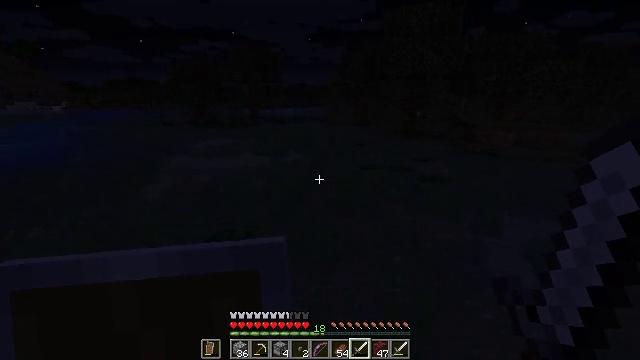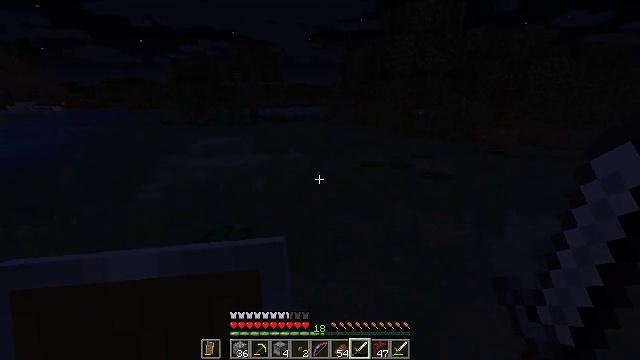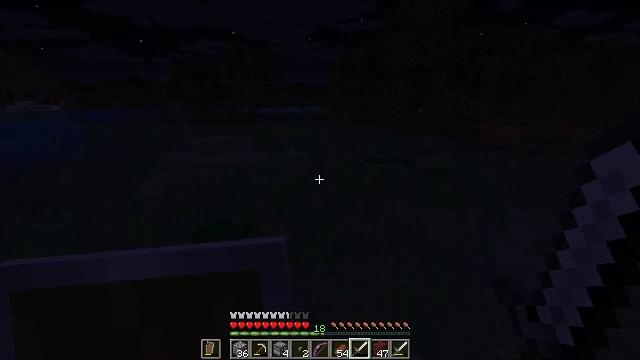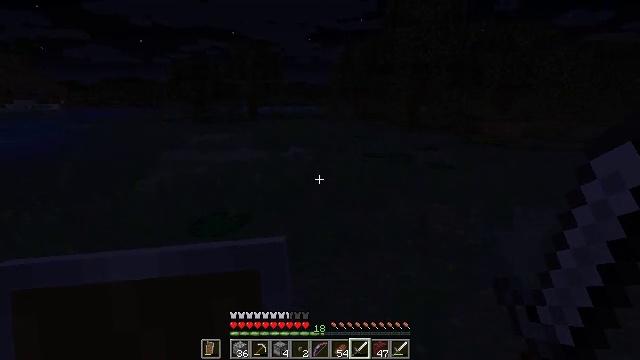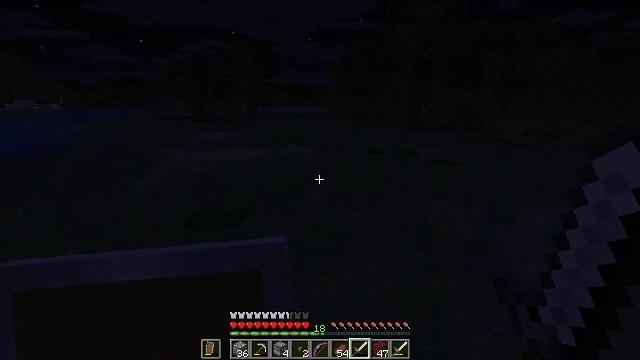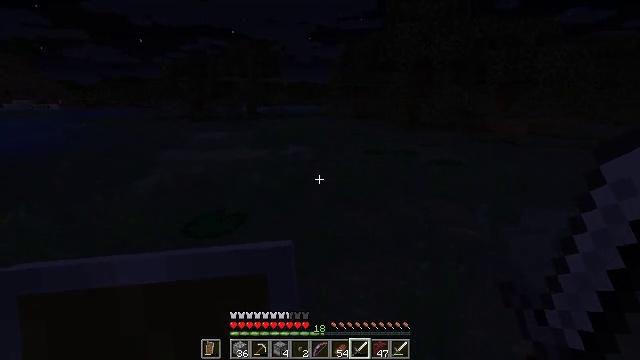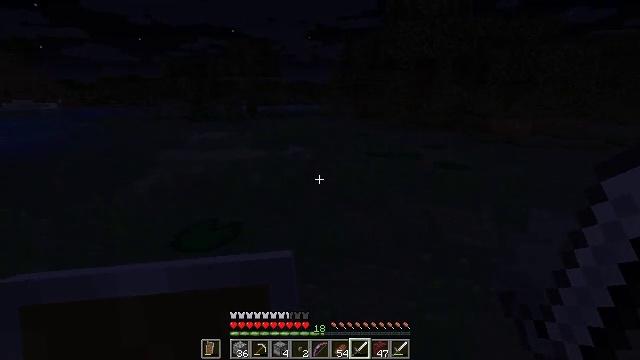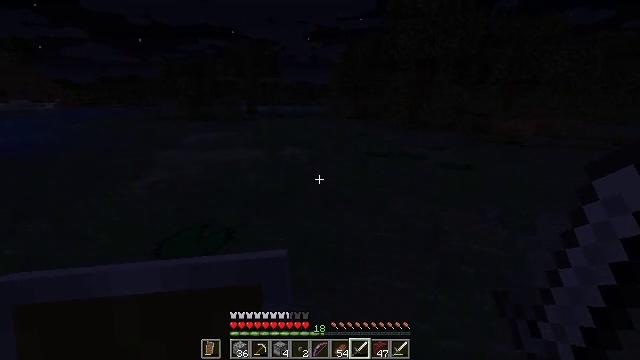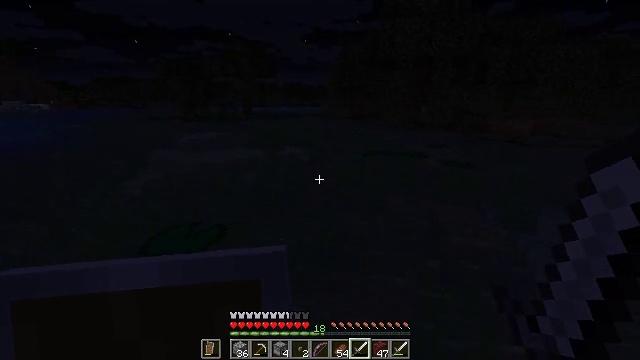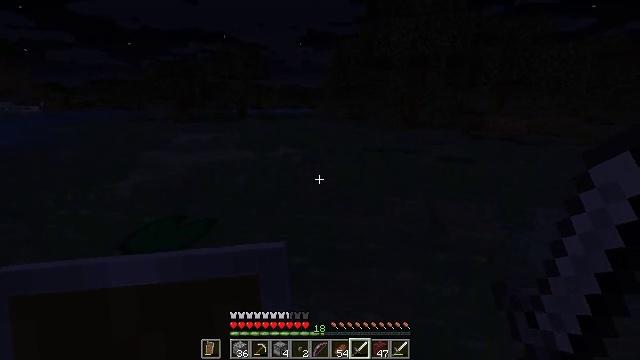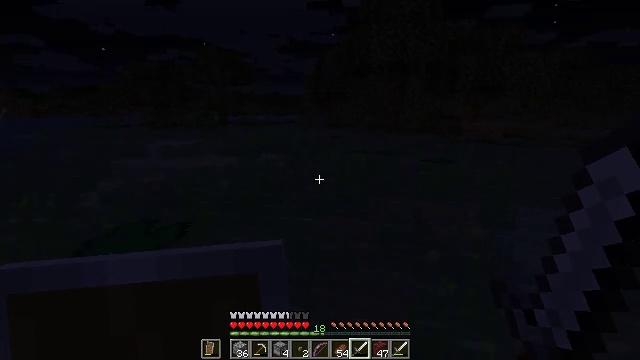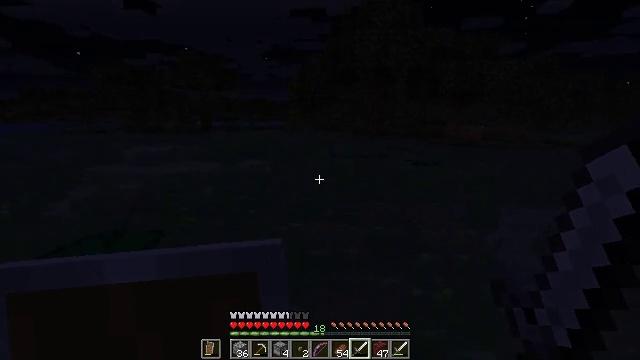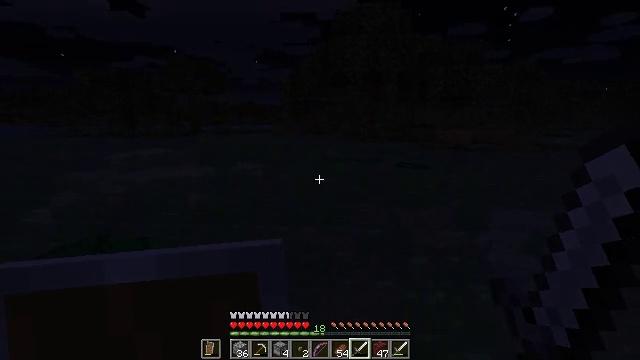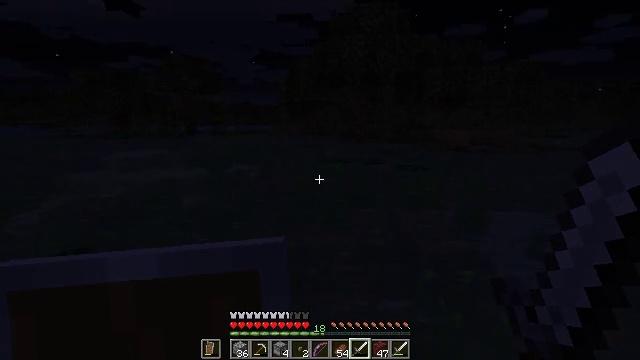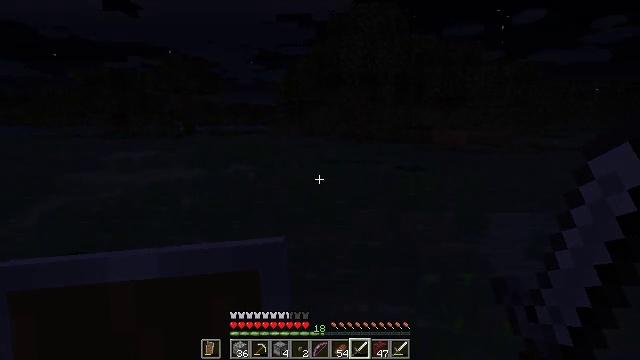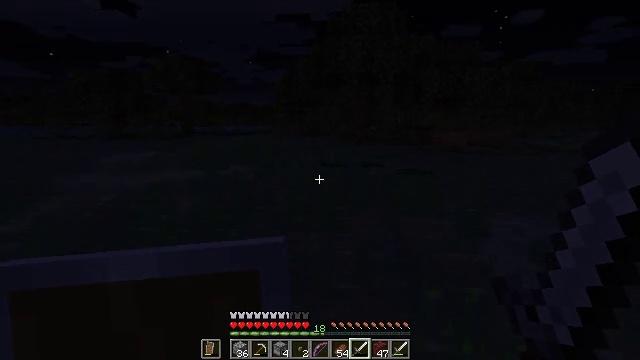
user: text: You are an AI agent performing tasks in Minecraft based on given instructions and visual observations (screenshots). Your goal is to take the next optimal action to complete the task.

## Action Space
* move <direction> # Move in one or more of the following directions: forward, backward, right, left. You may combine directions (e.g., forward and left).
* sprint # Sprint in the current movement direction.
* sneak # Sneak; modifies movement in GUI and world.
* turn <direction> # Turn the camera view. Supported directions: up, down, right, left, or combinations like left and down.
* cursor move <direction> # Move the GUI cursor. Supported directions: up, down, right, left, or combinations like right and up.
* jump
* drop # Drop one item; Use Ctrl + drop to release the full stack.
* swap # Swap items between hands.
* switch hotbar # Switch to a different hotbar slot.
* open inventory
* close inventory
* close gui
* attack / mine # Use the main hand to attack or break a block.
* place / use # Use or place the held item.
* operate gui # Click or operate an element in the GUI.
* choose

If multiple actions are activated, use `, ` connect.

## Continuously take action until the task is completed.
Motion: motion action
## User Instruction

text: Hunt a slime.
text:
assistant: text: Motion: move forward, jump
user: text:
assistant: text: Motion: move forward
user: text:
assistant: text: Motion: move forward
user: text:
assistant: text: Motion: move forward
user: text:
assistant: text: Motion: move forward
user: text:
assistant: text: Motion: move forward
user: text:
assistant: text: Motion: move forward
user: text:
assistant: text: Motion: move forward, jump
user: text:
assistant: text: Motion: move forward, turn right, jump
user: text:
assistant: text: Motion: move forward, turn right and up, jump
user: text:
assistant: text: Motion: move forward, turn right and up, jump
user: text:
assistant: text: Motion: move forward, turn right, jump
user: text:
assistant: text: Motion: move forward, jump
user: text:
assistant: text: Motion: move forward, jump
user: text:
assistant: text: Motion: move forward, jump
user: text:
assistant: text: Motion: move forward, jump
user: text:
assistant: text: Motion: move forward, jump
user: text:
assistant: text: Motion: move forward, jump
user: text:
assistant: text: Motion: move forward, jump
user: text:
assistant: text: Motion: move forward, turn right, jump
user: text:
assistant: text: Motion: move forward, turn right, jump
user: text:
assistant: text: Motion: move forward, turn right, jump
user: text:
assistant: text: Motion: move forward, jump
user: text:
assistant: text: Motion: move forward, jump
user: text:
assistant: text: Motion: move forward, turn left and down, jump
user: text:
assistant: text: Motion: move forward, turn left, jump
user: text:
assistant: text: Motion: move forward, turn left, jump
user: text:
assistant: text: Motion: move forward and move right, jump
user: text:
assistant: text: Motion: move forward and move right, jump
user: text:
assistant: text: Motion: move forward and move right, jump